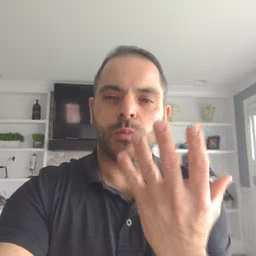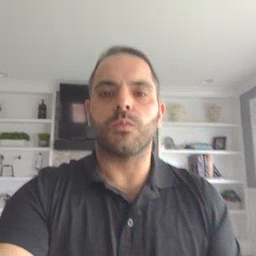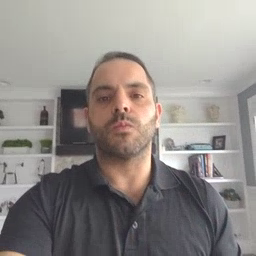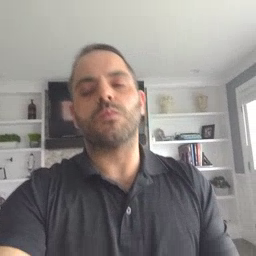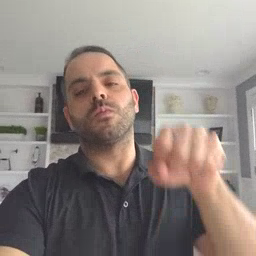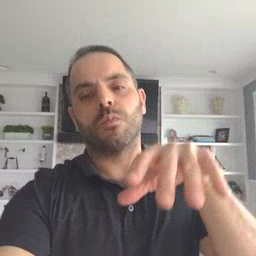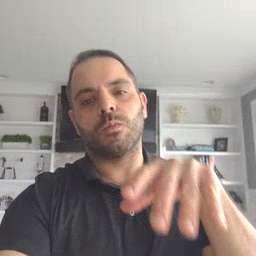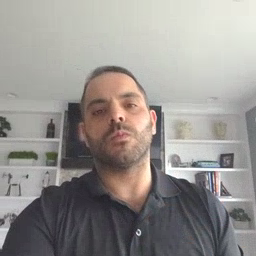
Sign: drop